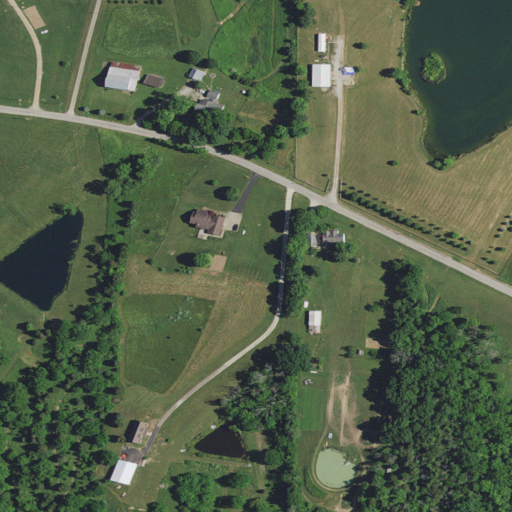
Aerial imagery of ridge(s) in Indiana named Holman Ridge containing pasture, mixed forest, deciduous forest, open development, low intensity development, open water, shrub, and grassland